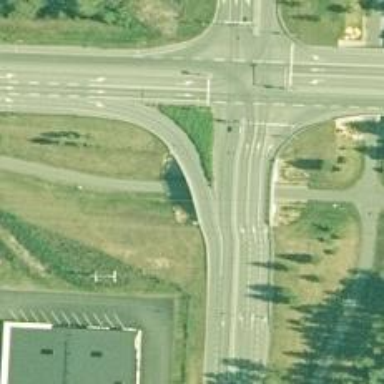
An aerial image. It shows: Asphalt cycleway.